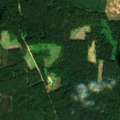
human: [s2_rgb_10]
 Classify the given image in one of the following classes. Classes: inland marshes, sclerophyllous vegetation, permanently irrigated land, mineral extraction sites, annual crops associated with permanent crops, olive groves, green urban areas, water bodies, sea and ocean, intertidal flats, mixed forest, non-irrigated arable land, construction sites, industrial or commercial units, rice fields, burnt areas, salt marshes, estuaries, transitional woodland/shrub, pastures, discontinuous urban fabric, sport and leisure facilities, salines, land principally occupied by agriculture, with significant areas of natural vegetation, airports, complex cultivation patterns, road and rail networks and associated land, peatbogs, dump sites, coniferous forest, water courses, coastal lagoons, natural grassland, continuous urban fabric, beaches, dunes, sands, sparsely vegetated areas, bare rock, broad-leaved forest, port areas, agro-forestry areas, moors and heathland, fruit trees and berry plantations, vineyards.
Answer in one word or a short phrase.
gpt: non-irrigated arable land, coniferous forest, mixed forest